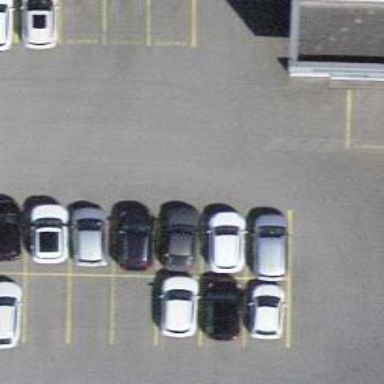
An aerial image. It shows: Parking area with surface.